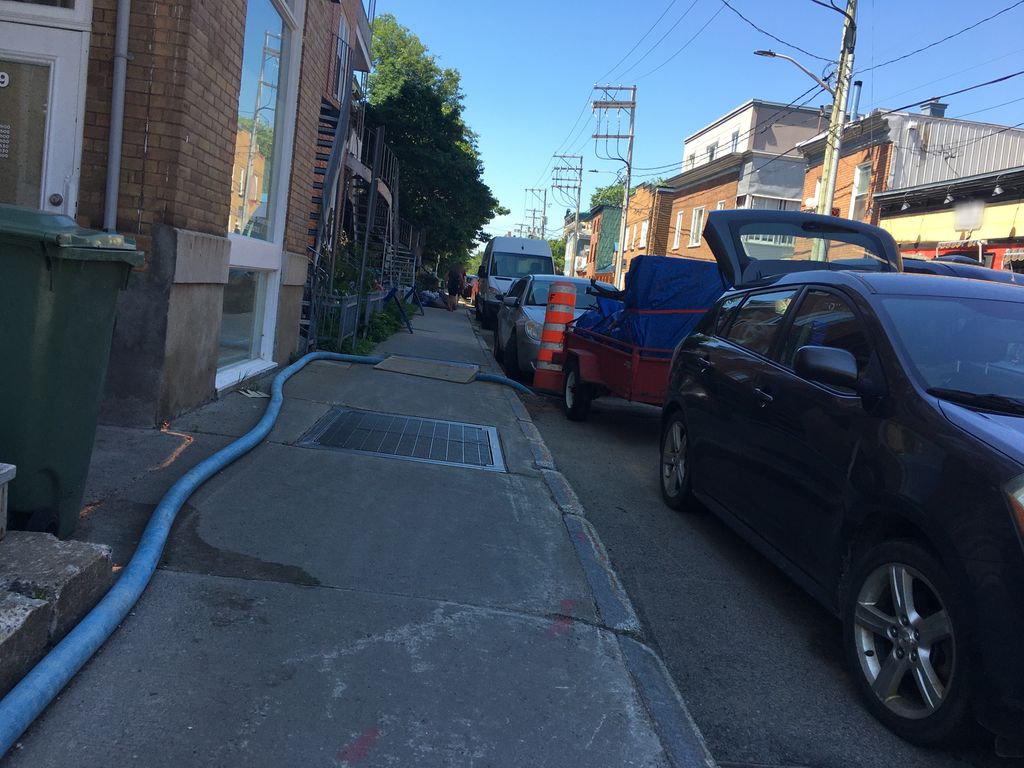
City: quebec_city